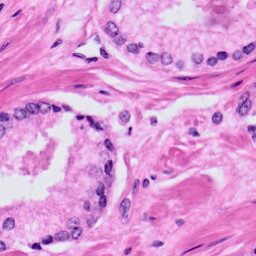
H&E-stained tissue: Prostate